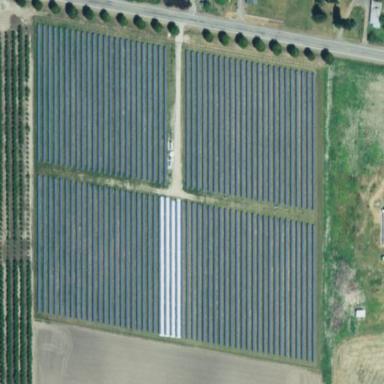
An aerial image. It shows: Solar power plant with photovoltaic technology surrounded by fence.